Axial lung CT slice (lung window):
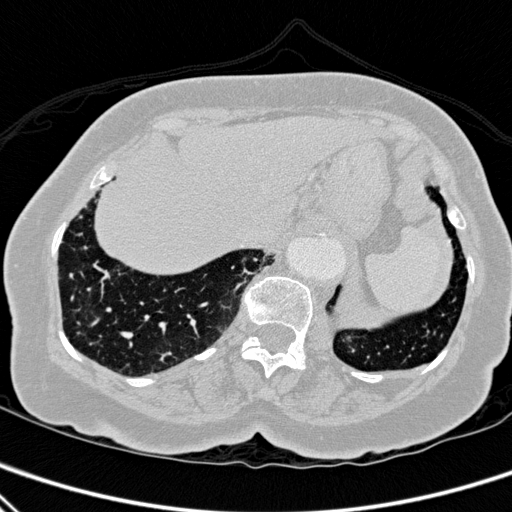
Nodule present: no